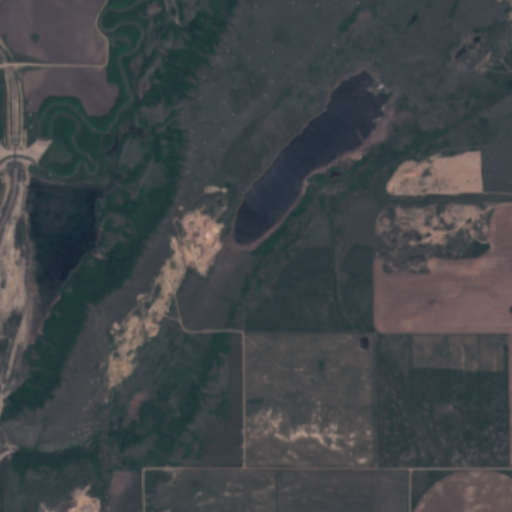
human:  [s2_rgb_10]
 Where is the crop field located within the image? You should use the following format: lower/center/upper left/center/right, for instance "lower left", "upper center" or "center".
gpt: The crop field is located in the lower right of the image.
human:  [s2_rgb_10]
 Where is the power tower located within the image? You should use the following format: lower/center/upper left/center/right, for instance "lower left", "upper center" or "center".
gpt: The power tower is located in the left of the image.
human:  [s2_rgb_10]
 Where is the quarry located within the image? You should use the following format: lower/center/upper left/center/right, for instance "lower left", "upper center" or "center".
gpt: The quarry is located in the center right of the image.
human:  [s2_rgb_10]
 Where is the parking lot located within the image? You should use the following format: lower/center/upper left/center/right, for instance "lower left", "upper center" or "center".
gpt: There is no parking lot in the image.